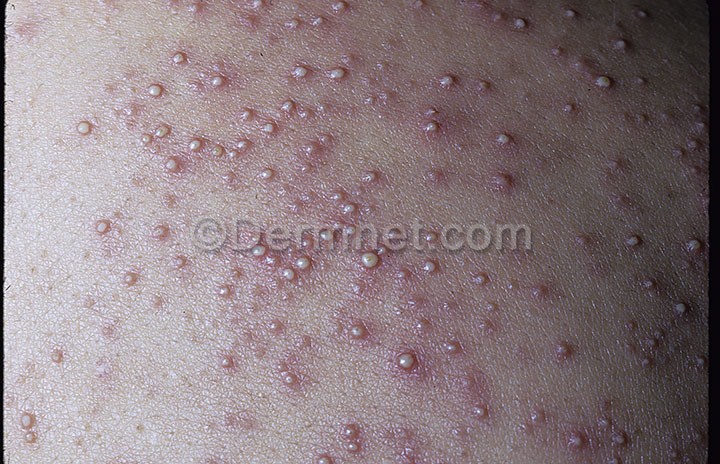
Disease: Light Diseases and Disorders of Pigmentation